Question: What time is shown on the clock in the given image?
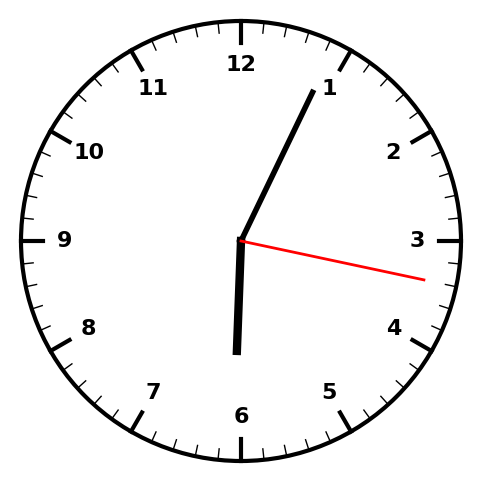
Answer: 06:04:17